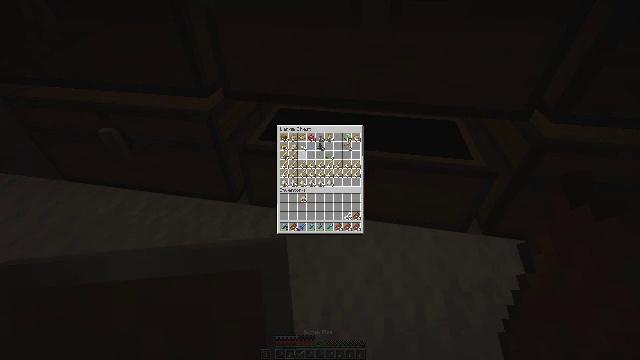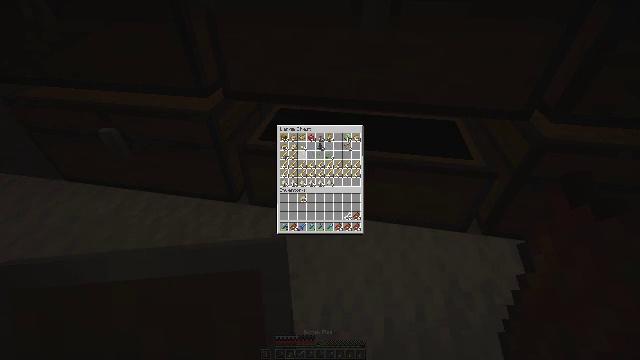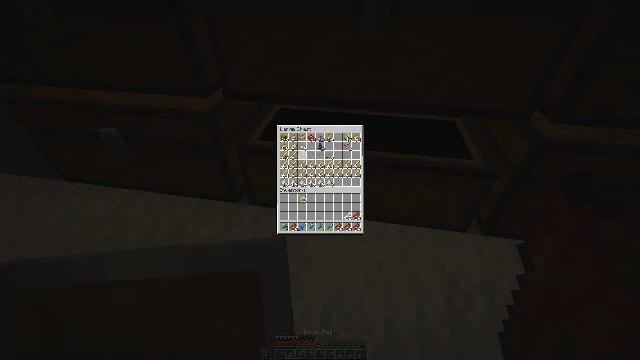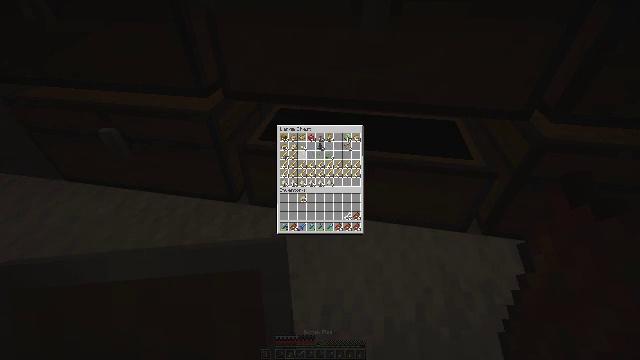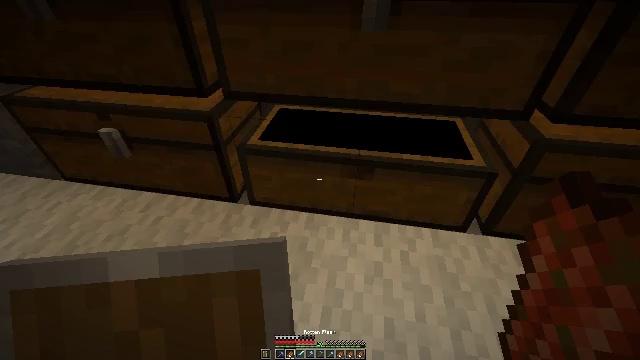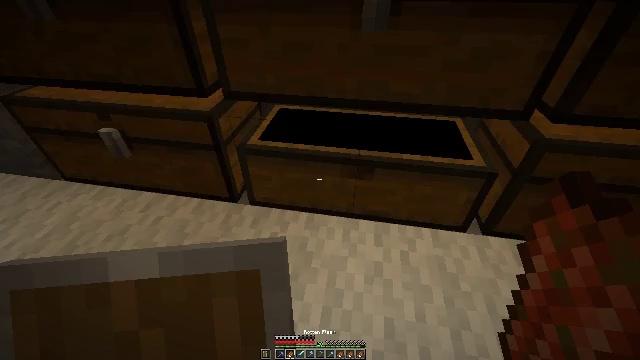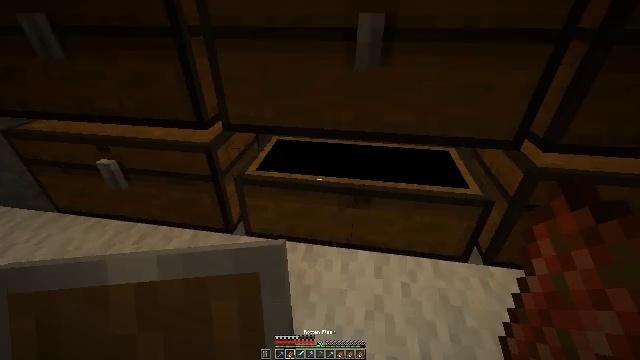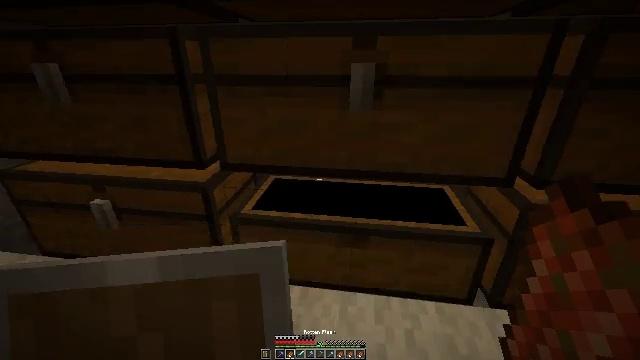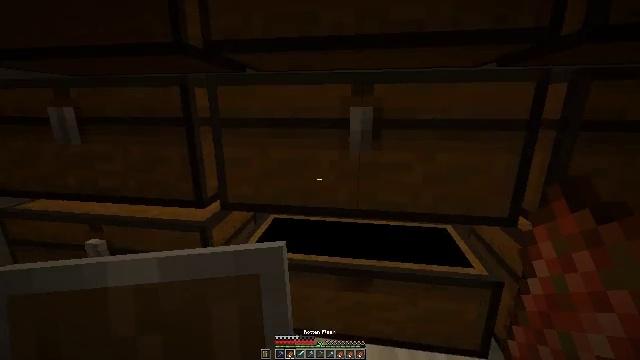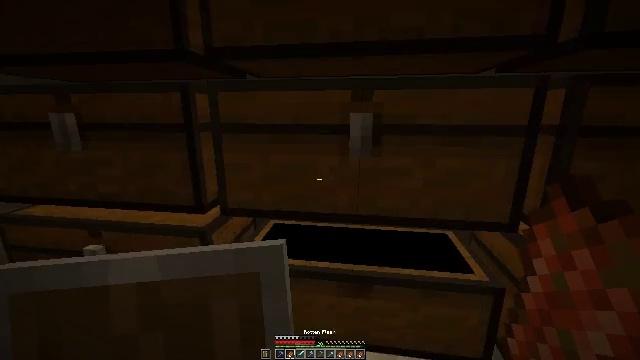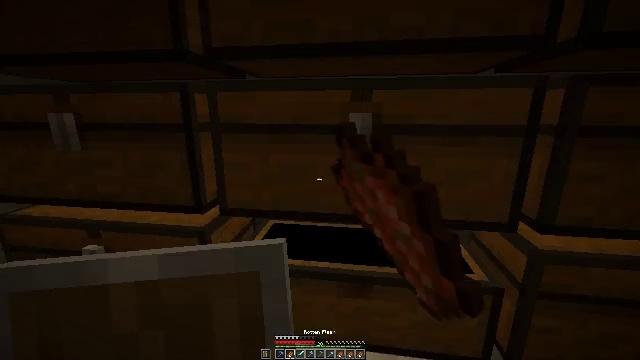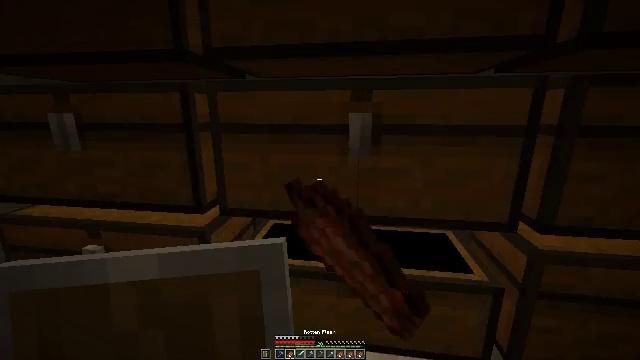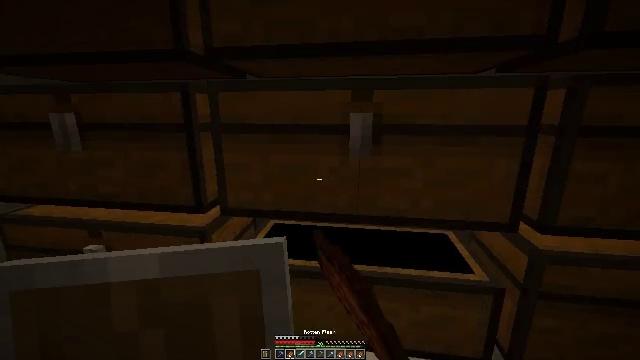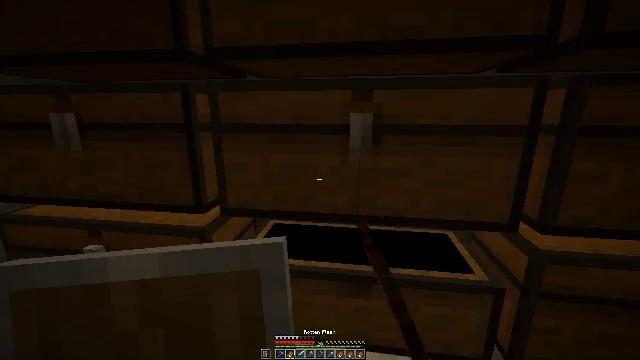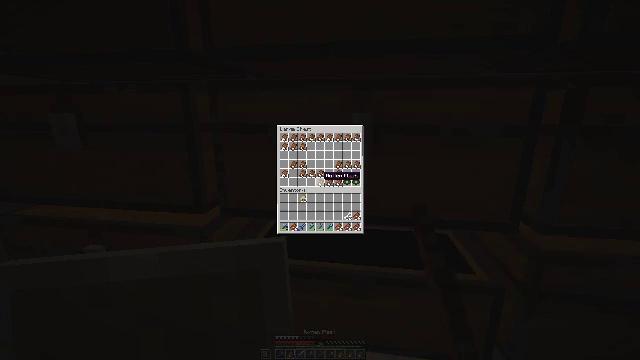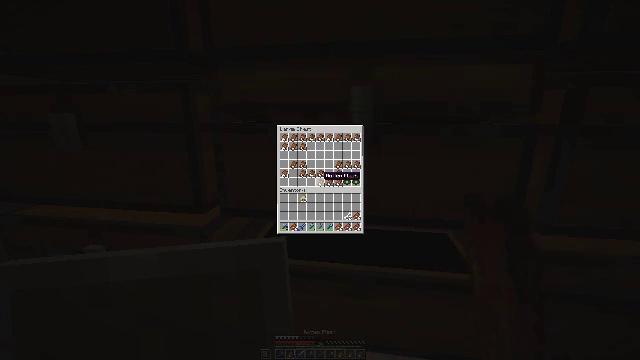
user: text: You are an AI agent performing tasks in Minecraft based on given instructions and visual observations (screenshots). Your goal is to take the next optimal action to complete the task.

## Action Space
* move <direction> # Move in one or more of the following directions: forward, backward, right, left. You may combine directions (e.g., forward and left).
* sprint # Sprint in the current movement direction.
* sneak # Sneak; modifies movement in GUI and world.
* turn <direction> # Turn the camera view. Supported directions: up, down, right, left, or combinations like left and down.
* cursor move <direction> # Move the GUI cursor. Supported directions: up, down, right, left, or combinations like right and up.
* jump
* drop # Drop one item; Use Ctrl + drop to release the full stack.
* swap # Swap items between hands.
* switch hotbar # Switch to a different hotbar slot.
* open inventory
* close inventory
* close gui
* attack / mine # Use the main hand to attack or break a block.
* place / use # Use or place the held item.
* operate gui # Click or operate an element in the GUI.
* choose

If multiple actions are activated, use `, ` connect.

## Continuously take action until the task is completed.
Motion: motion action
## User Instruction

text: Retrieve items from the blue shulker box by mining it.
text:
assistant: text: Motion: no_op
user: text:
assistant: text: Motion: no_op
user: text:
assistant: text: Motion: no_op
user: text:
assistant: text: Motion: close inventory
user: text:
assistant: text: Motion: close inventory
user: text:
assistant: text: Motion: turn up, close inventory
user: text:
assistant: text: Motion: turn up
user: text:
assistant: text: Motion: turn up
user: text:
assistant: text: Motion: turn up, use / place
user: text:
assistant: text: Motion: use / place
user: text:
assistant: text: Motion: use / place
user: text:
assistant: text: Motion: use / place
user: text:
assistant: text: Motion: no_op
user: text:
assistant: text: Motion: no_op
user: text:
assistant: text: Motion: no_op
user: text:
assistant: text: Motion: turn right
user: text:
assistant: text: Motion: turn right and down
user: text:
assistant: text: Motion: sneak, turn right and down
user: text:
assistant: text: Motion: sneak, turn down
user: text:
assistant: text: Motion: sneak, turn down
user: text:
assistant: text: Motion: sneak
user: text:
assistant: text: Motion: sneak
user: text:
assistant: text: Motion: sneak
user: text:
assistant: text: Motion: sneak, attack / mine
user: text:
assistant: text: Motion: sneak, attack / mine
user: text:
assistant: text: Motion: sneak, turn right
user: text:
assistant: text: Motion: sneak
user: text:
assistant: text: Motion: sneak, attack / mine
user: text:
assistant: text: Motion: sneak, attack / mine
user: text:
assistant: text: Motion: sneak, attack / mine